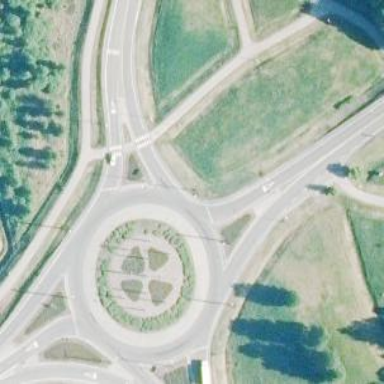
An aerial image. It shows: Roundabout on trunk road with asphalt surface.